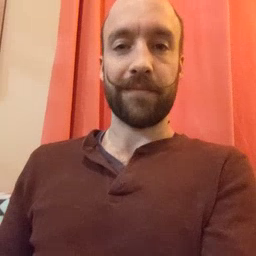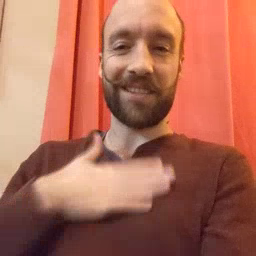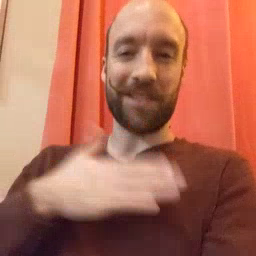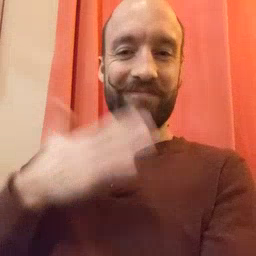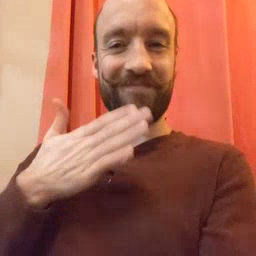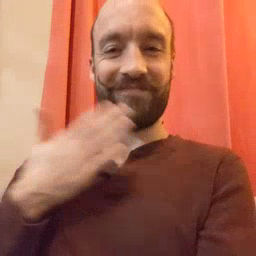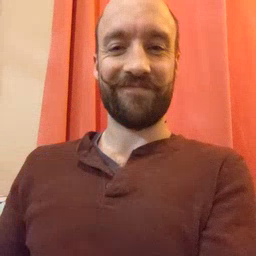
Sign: happy